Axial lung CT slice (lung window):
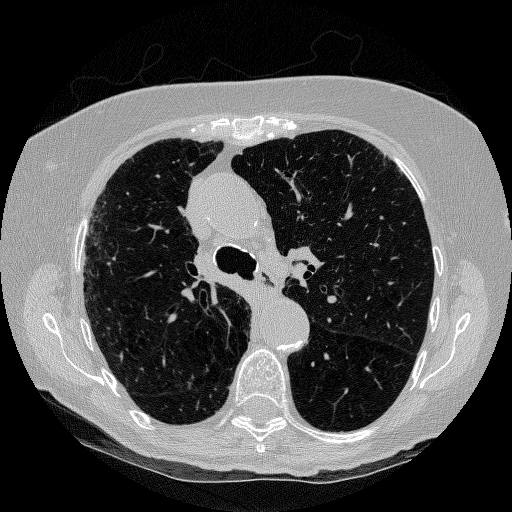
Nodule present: no